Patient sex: M
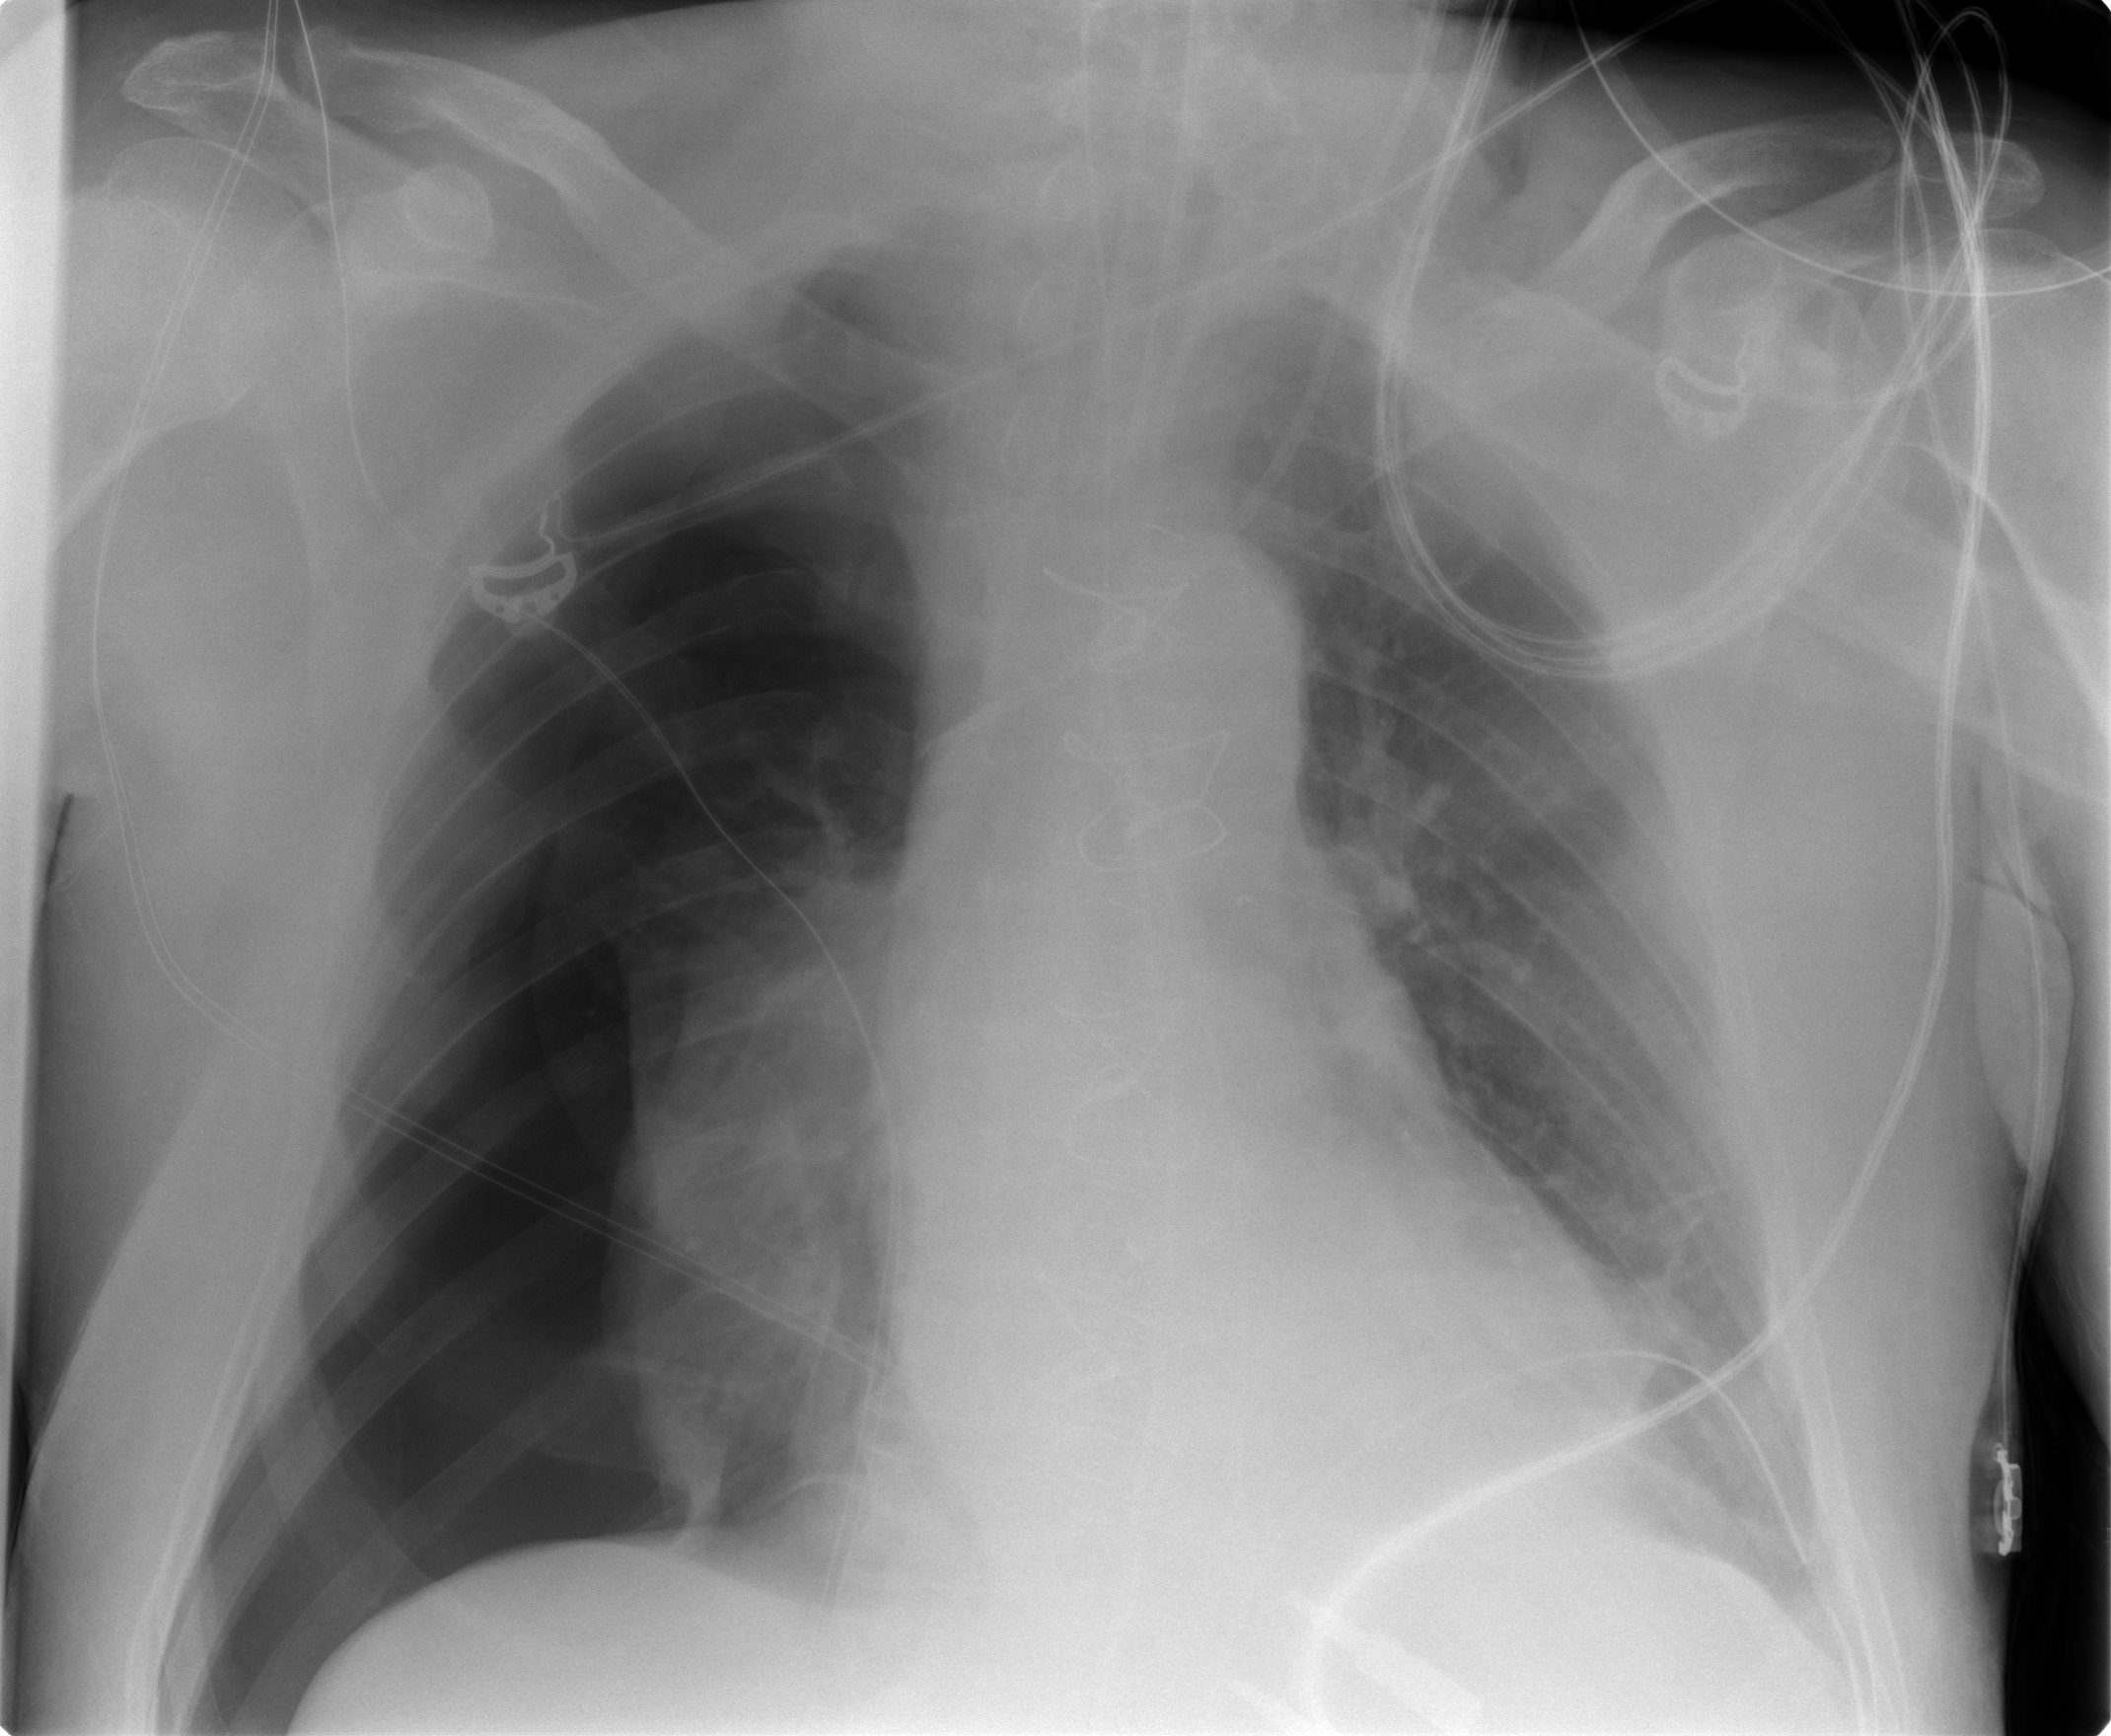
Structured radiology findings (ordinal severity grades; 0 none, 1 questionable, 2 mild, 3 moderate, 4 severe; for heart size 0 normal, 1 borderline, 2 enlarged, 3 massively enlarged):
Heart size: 0
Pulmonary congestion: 2
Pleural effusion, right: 0
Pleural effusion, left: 2
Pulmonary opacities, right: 0
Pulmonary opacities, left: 0
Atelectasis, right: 4
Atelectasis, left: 2